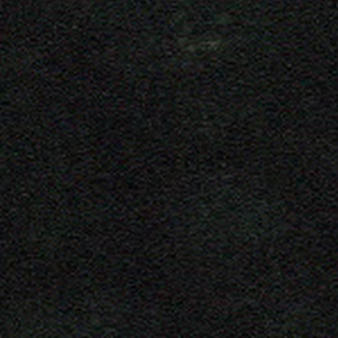
Label: other